Question: I have a new object in BP where I would like to include the application model from another object, but how do I share it from the "old" object?
In the Application Modeller Wizard there is a choice to Share the app. model from another object (see pic.) but I can not find the place in the parent object to enable sharing.

And yes, I know, I could just add a new page in the parent object, but I would like to keep it separated if possible.
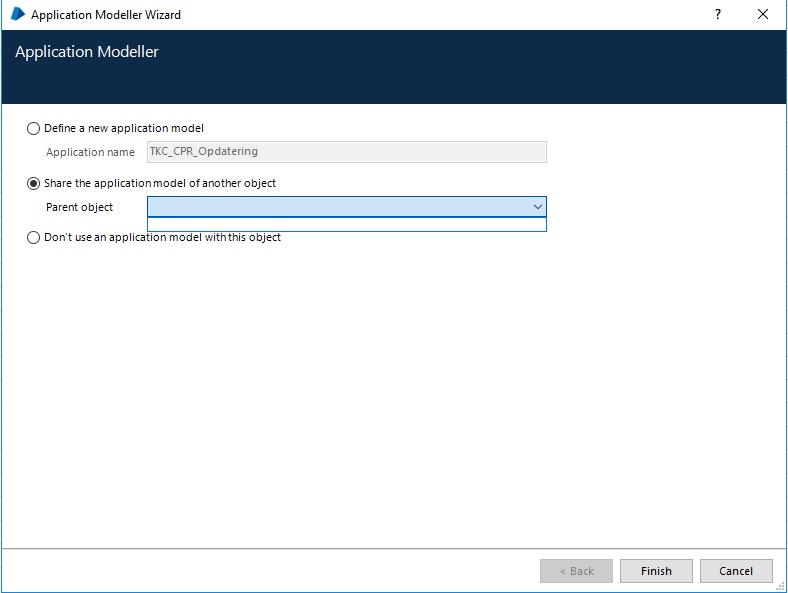
Answer: If you'd like to use the application model between objects, then you need to share it first.
1. Go to object, that has application model that you want to share
2. Double click on "Information box" on initialise page
3. On the sheet Information sheet you can see a checkbox called shareable
4. Tick it and save the object
5. You should now be able to access that model from different object
<URL>